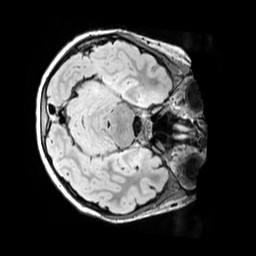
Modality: FLAIR
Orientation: axial
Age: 13
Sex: male
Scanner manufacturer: siemens
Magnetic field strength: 3 T
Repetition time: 5 s
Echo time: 0.388 s